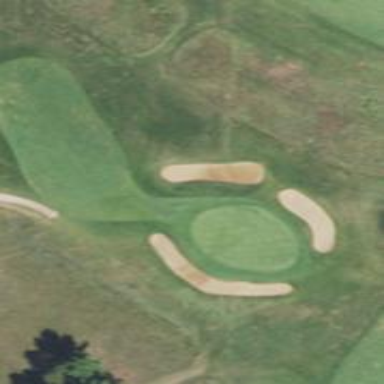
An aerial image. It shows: Golf hole.